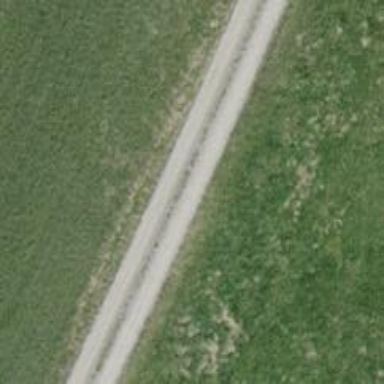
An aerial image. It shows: Track with grade2 pebblestone surface.